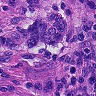
Metastatic tissue present: yes